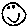
Label: smiley face